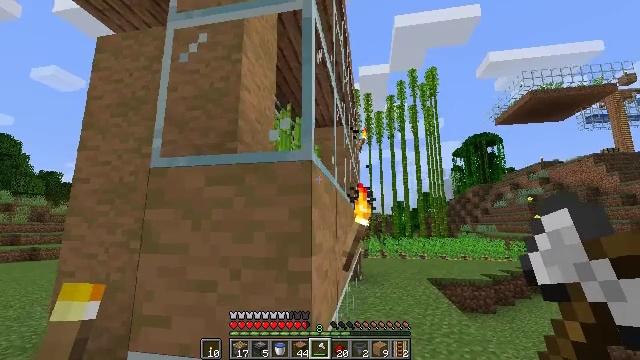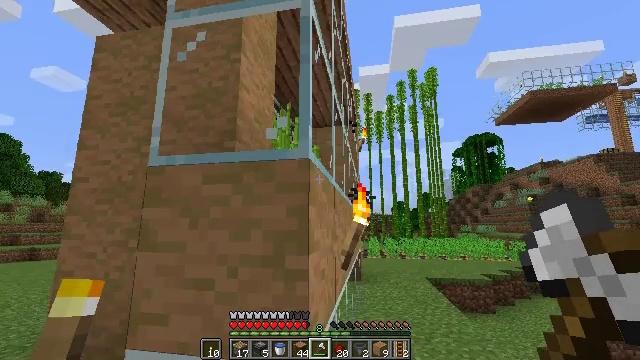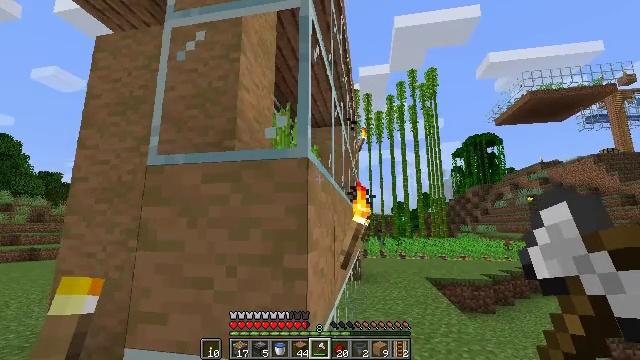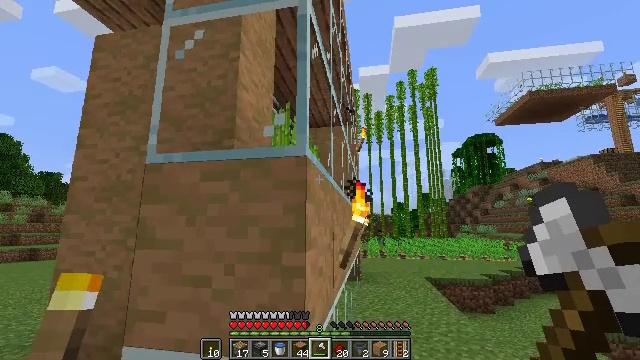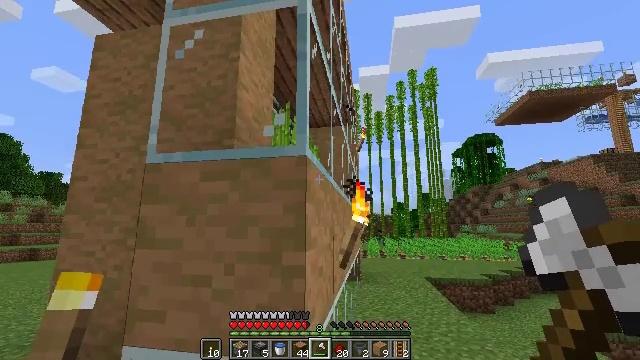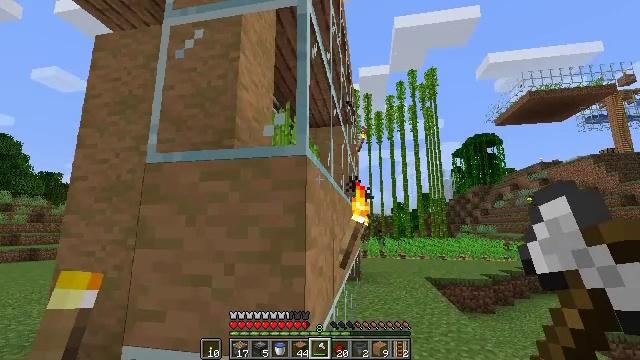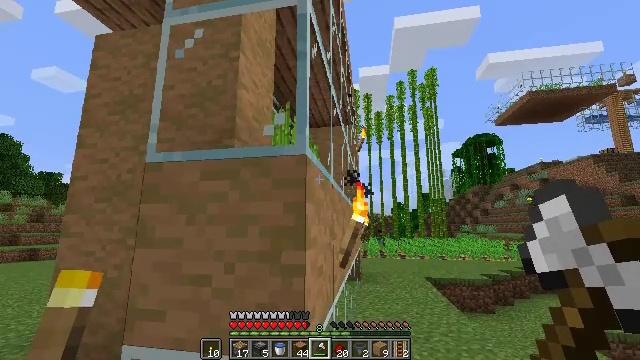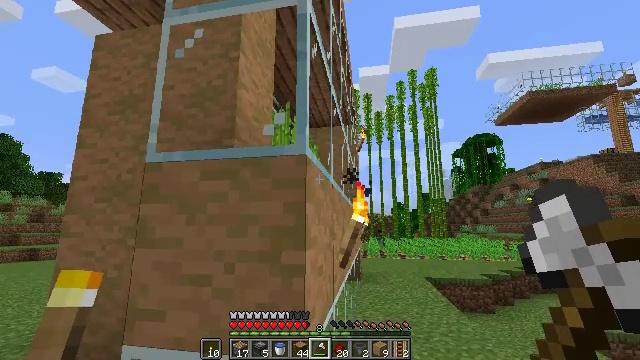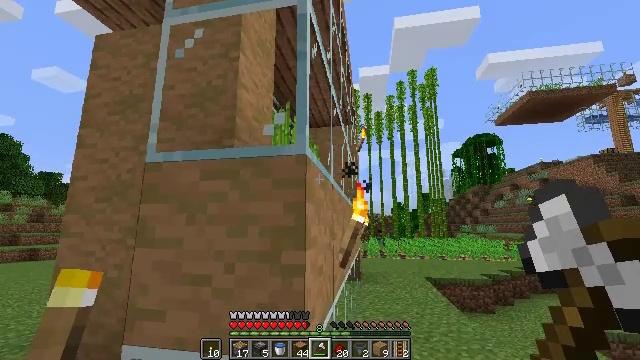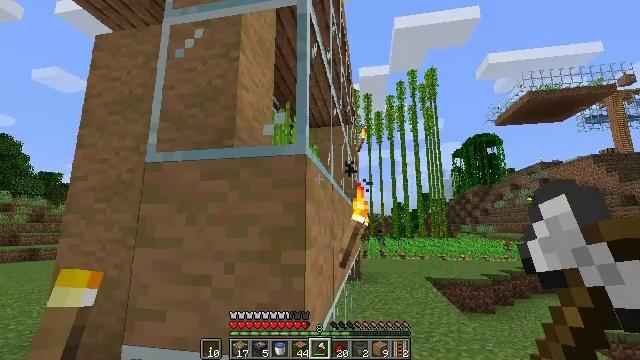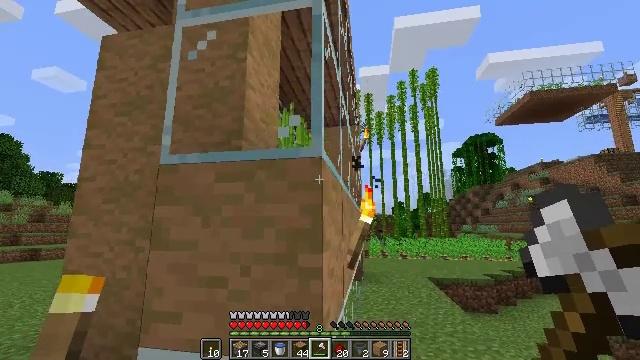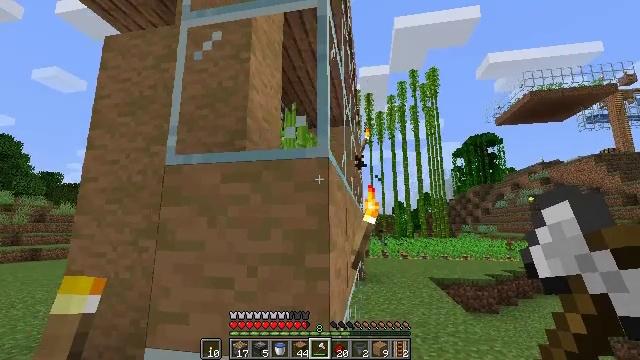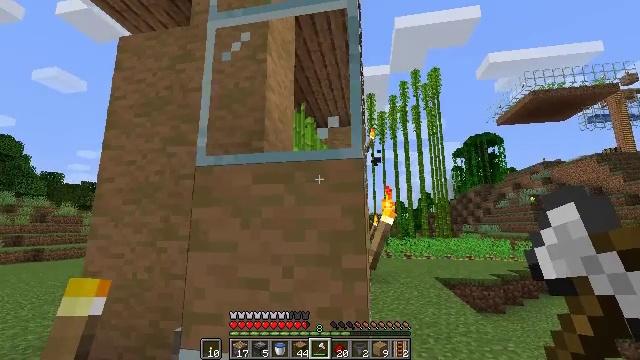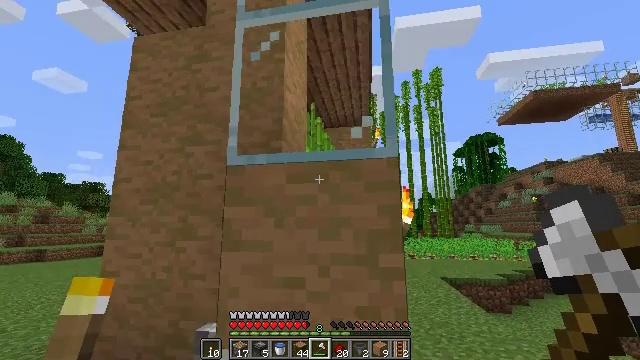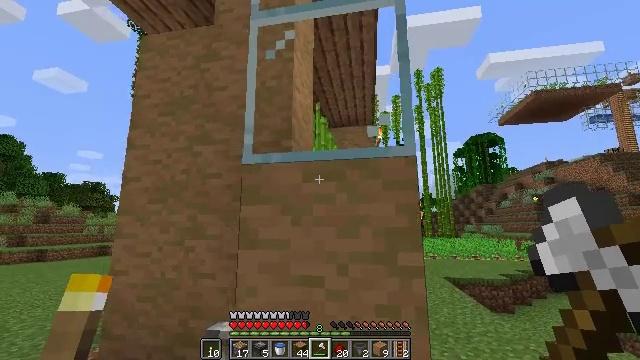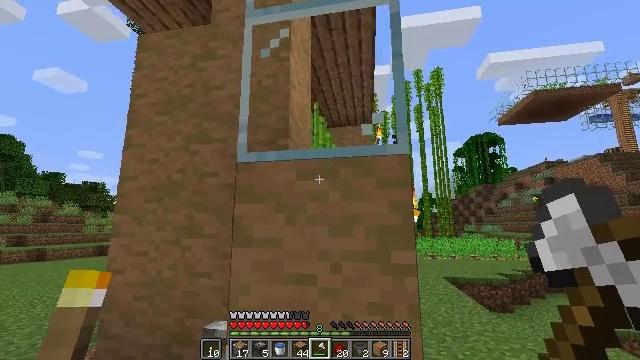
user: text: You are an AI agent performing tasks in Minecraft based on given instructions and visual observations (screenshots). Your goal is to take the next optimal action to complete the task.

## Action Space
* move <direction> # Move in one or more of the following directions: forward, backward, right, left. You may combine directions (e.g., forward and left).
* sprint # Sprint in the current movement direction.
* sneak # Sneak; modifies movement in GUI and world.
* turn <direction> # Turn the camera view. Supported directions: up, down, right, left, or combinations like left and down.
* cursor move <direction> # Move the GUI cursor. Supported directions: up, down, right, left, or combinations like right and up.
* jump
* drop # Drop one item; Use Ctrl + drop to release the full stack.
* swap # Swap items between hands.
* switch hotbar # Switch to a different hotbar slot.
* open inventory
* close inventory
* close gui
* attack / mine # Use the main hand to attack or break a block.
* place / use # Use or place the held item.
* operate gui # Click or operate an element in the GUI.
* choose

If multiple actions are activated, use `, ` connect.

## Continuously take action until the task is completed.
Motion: motion action
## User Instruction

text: Retrieve stripped jungle log from structures.
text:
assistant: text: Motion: no_op
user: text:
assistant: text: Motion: no_op
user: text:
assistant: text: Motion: no_op
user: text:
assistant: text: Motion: no_op
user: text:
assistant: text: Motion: no_op
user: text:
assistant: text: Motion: no_op
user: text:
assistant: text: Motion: no_op
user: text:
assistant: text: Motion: no_op
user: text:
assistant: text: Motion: no_op
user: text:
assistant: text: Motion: move left
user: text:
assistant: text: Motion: move left
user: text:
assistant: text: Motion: move left
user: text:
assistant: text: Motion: no_op
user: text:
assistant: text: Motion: no_op
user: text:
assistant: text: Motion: move right
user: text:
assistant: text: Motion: move right
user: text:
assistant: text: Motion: move right
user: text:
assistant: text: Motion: move right
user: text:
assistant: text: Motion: move right
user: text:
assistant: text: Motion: move right, turn left and down
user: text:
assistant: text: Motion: move right, turn left and down
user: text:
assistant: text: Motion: turn left and down
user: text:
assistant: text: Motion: turn left and down
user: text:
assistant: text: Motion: no_op
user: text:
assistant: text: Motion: no_op
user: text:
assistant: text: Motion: no_op
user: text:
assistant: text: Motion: no_op
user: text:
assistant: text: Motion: no_op
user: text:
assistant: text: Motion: no_op
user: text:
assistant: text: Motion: no_op